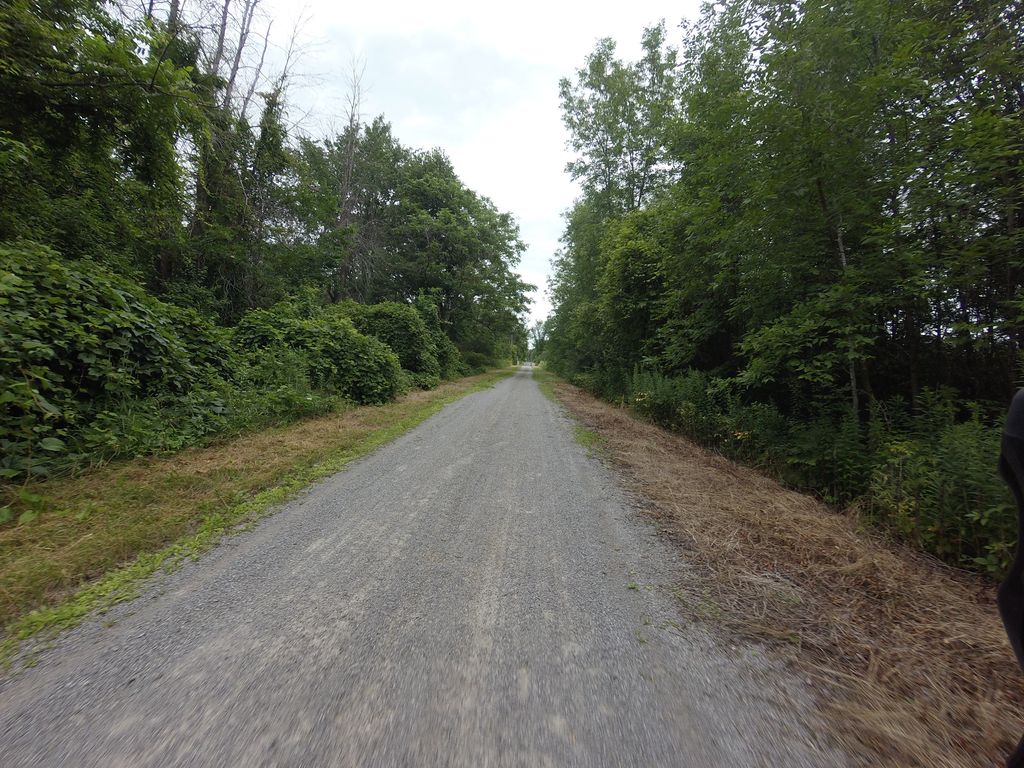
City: ottawa-gatineau